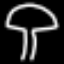
Label: mushroom